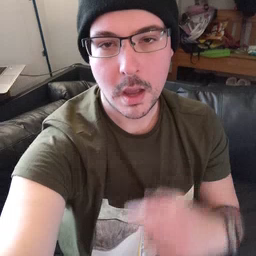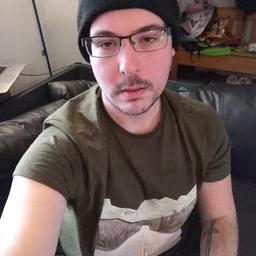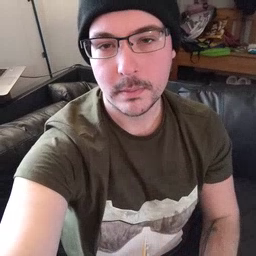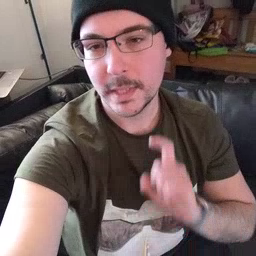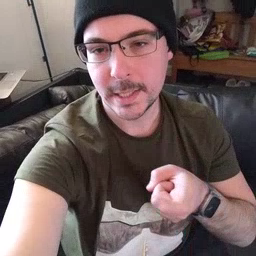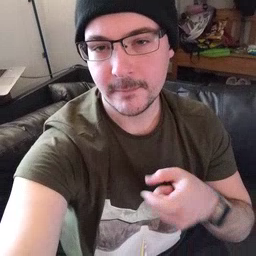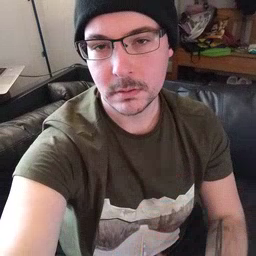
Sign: gift